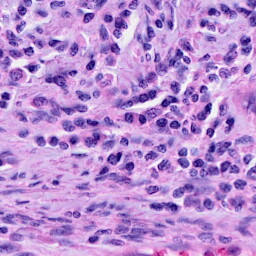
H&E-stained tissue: Cervix